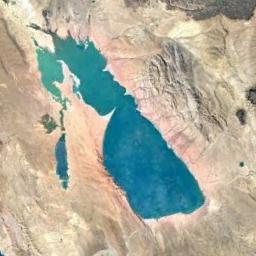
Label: lake